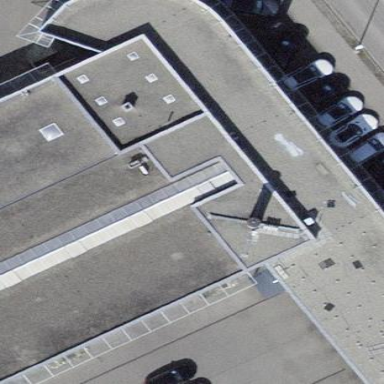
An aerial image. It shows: Commercial building.